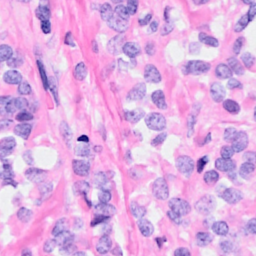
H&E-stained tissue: Breast